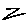
Label: zigzag